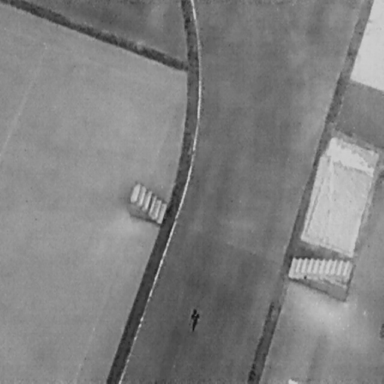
There is a Person in the infrared image.